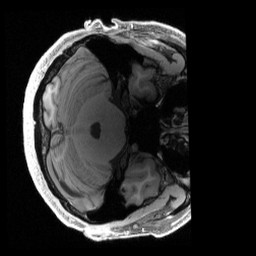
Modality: T1w
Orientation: axial
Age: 25
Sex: male
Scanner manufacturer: siemens
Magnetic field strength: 3 T
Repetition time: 2.4 s
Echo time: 0.00222 s